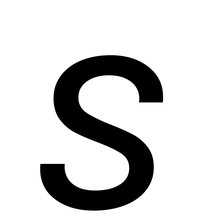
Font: Poppins-Italic